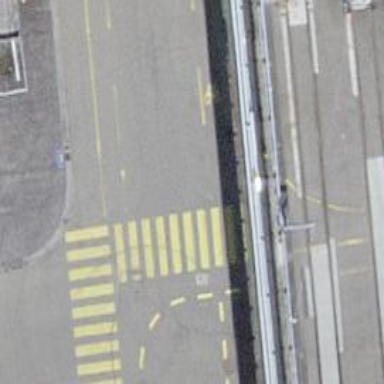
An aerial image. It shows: Uncontrolled zebra crossing.